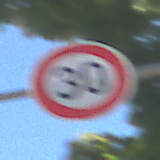
Verkehrszeichen: Geschwindigkeit30
Umgebung: Outdoor, RoadRail
Tageszeit: Midday
Wetter: Clear
Licht: Natural
Jahreszeit: NotSpecified
Kontrast: HighContrast